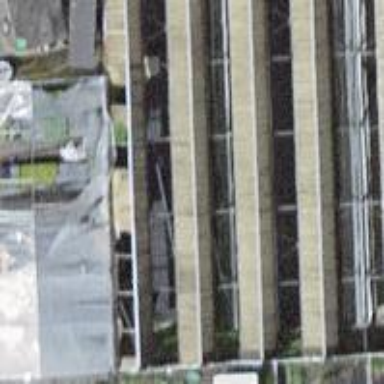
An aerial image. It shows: Greenhouse.